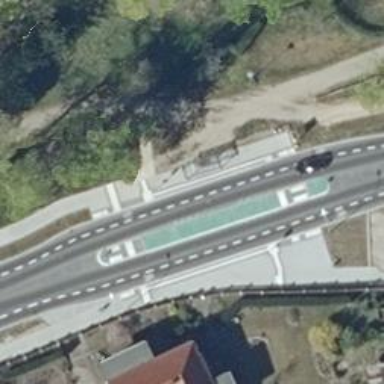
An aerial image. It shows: Asphalt road classified as primary highway with advisory cycle lane.